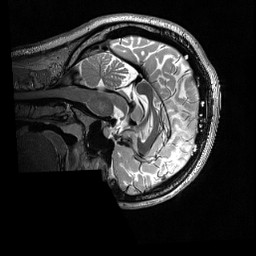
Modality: T2w
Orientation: sagittal
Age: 20
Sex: female
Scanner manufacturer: siemens
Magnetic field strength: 3 T
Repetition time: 3.2 s
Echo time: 0.56 s